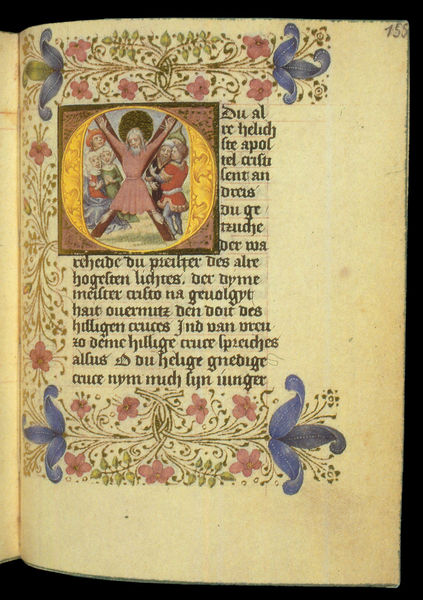
Titel: Lochner-Gebetsbuch
Künstler: Stefan Lochner
Institution: Darmstadt, Universitäts- und Landesbibliothek
Schlagwörter: blau, blätter, mann, gelb, grün, äste, blumen, braun, blüten, rot, malerei, ornament, alt, bibel, ast, gold, blatt, pflanzen, rosa, ranken, schrift, zuschauer, violett, figuren, soldaten, floral, ornamente, buch, kreuz, seite, soldat, strafe, initiale, flora, buchseite, heiligenschein, jesus, kreuzigung, leiden, griechisch, mittelalter, heilig, miniatur, verzierungen, heilige schrift, latein, andreaskreuz, andreas, manuskript, stundenbuch, leidensweg christi, o